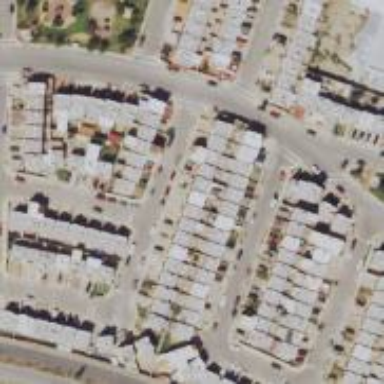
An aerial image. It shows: Residential road.